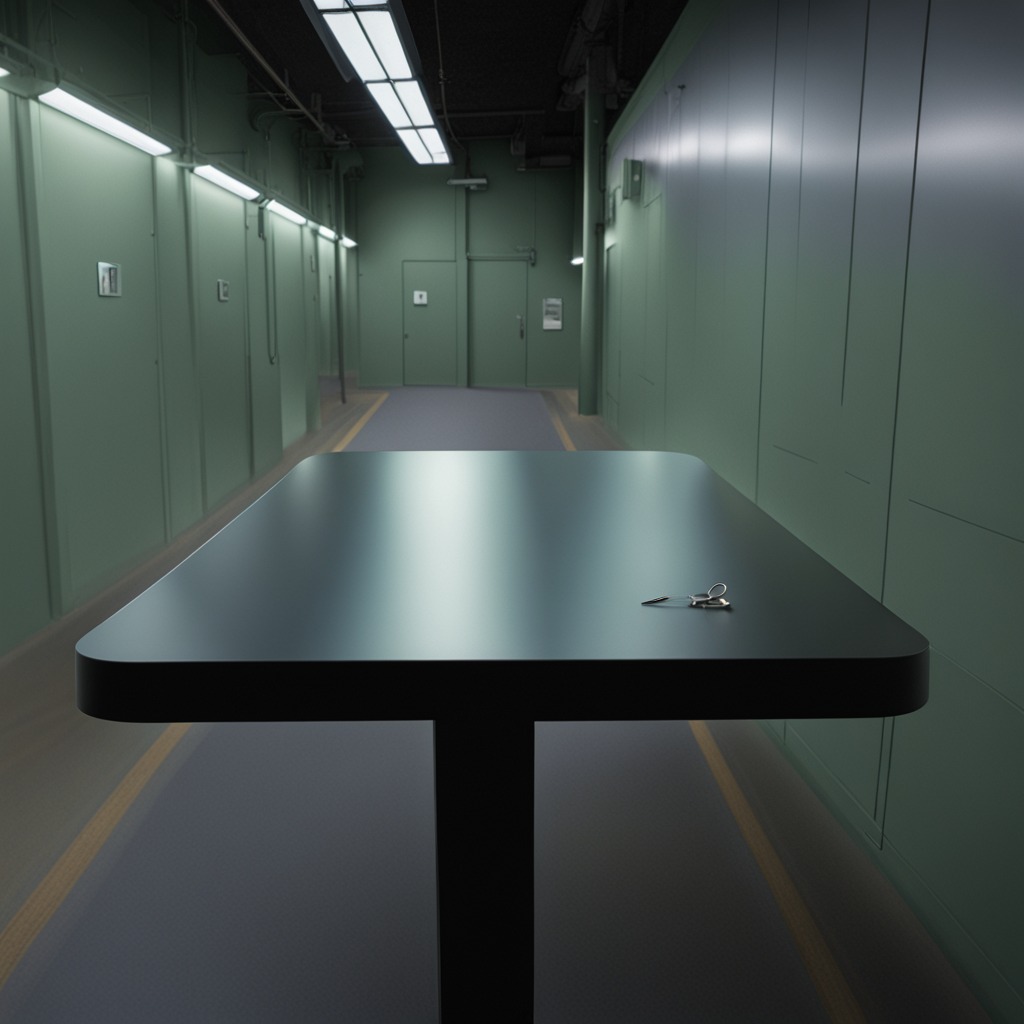
A scissor is lying on the table in the railway signal maintenance room.